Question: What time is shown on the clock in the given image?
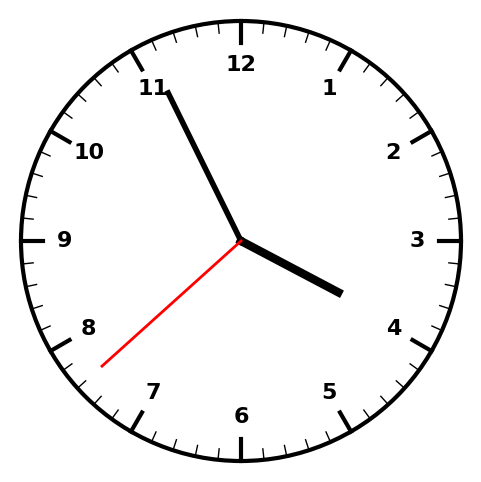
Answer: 03:55:38